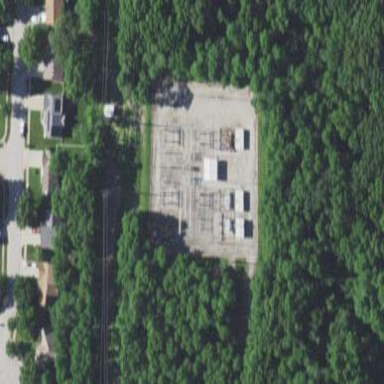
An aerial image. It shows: There is distribution substation enclosed by fence.